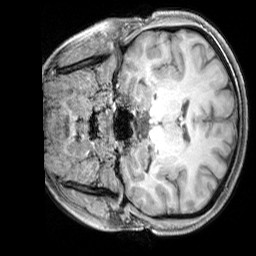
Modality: T1w
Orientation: coronal
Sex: female
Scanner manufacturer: siemens
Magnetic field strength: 3 T
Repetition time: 2.3 s
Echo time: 0.00226 s